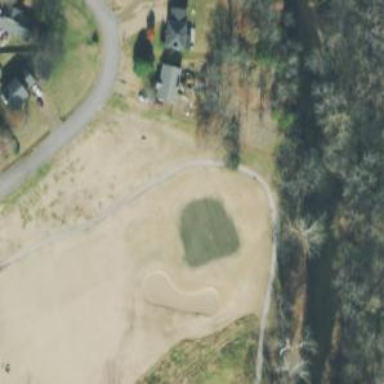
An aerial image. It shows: View of golf hole.